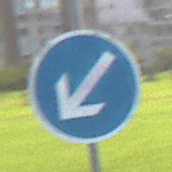
Verkehrszeichen: VorgeschriebeneVorbeifahrtLinks
Umgebung: Outdoor, Suburban
Tageszeit: MorningAfternoon
Wetter: PartlyCloudy
Licht: Natural
Jahreszeit: NotSpecified
Kontrast: HighContrast